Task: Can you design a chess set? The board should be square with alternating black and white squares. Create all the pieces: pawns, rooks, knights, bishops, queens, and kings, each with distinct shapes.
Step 3710:
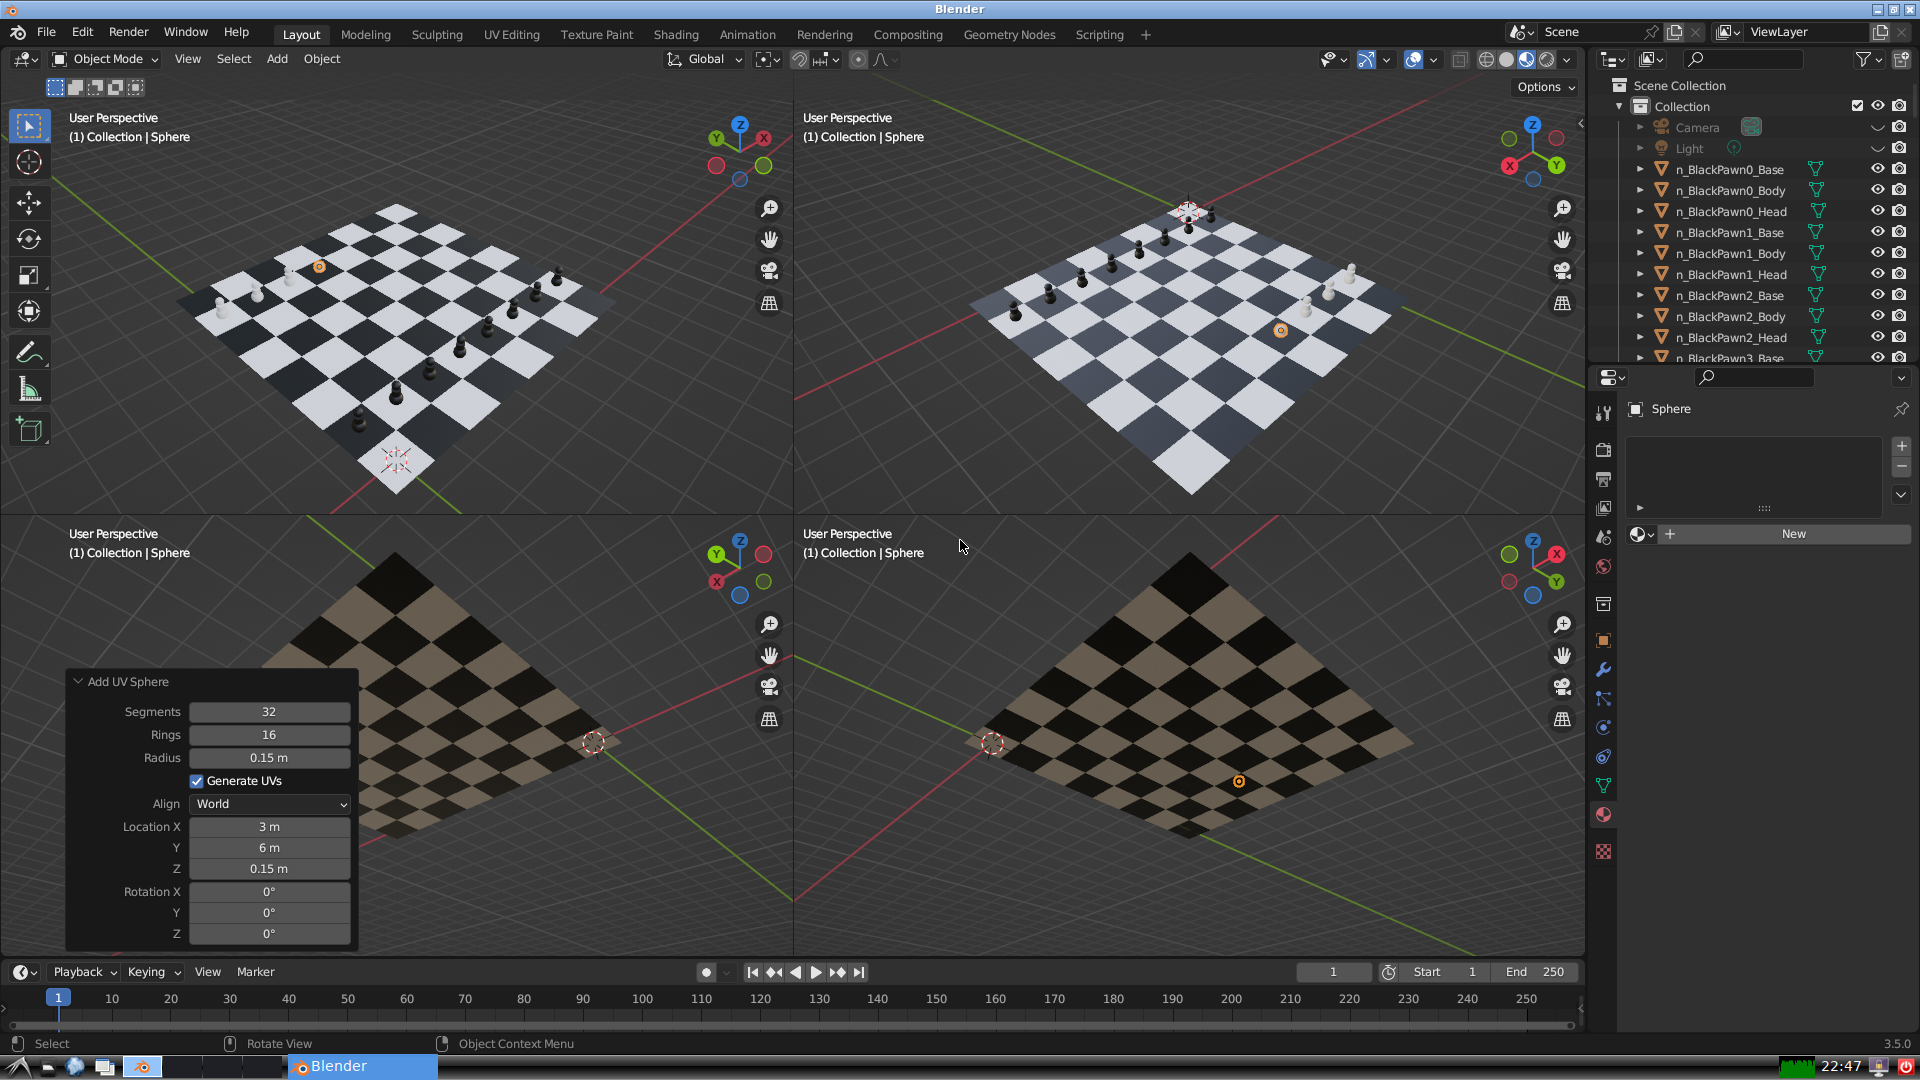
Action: {"key_press": ['Ctrl, Home']}